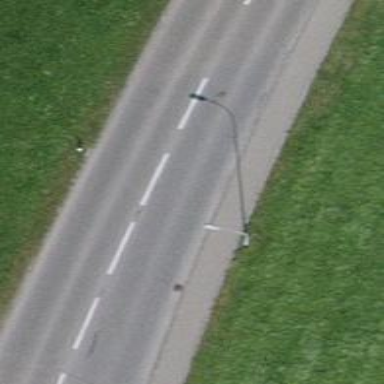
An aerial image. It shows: Sidewalk along the footway.